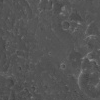
Atmospheric dust classification: not_dusty